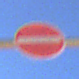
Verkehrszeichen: VerbotDerEinfahrt
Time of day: MorningAfternoon
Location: Outdoor (RoadRail)
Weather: Clear
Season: NotSpecified
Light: Natural